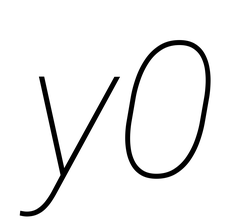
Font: Roboto-Italic_Thin_Italic